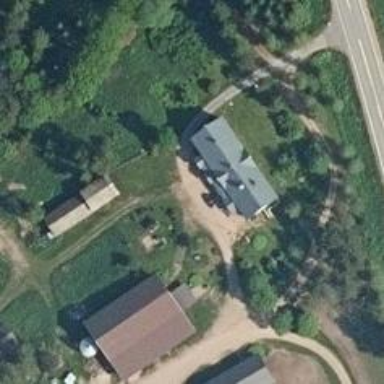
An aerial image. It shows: Driveway leading to service road.